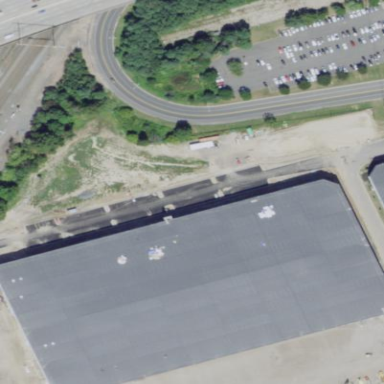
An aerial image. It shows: Warehouse.